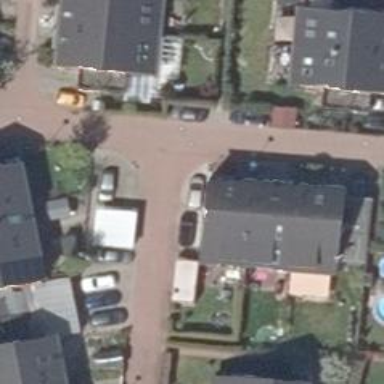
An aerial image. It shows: Asphalt road designated as living street.